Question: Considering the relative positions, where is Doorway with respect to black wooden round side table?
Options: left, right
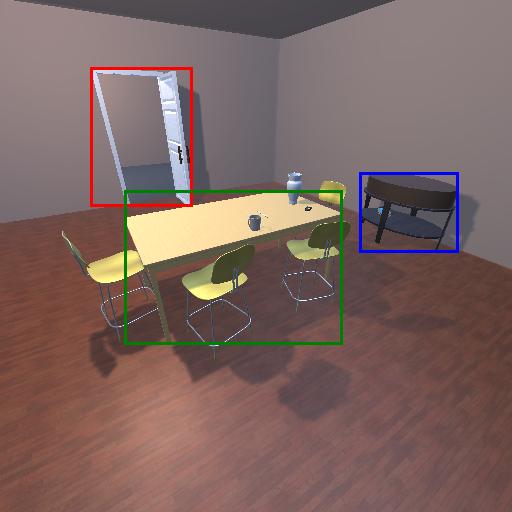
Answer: left